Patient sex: F
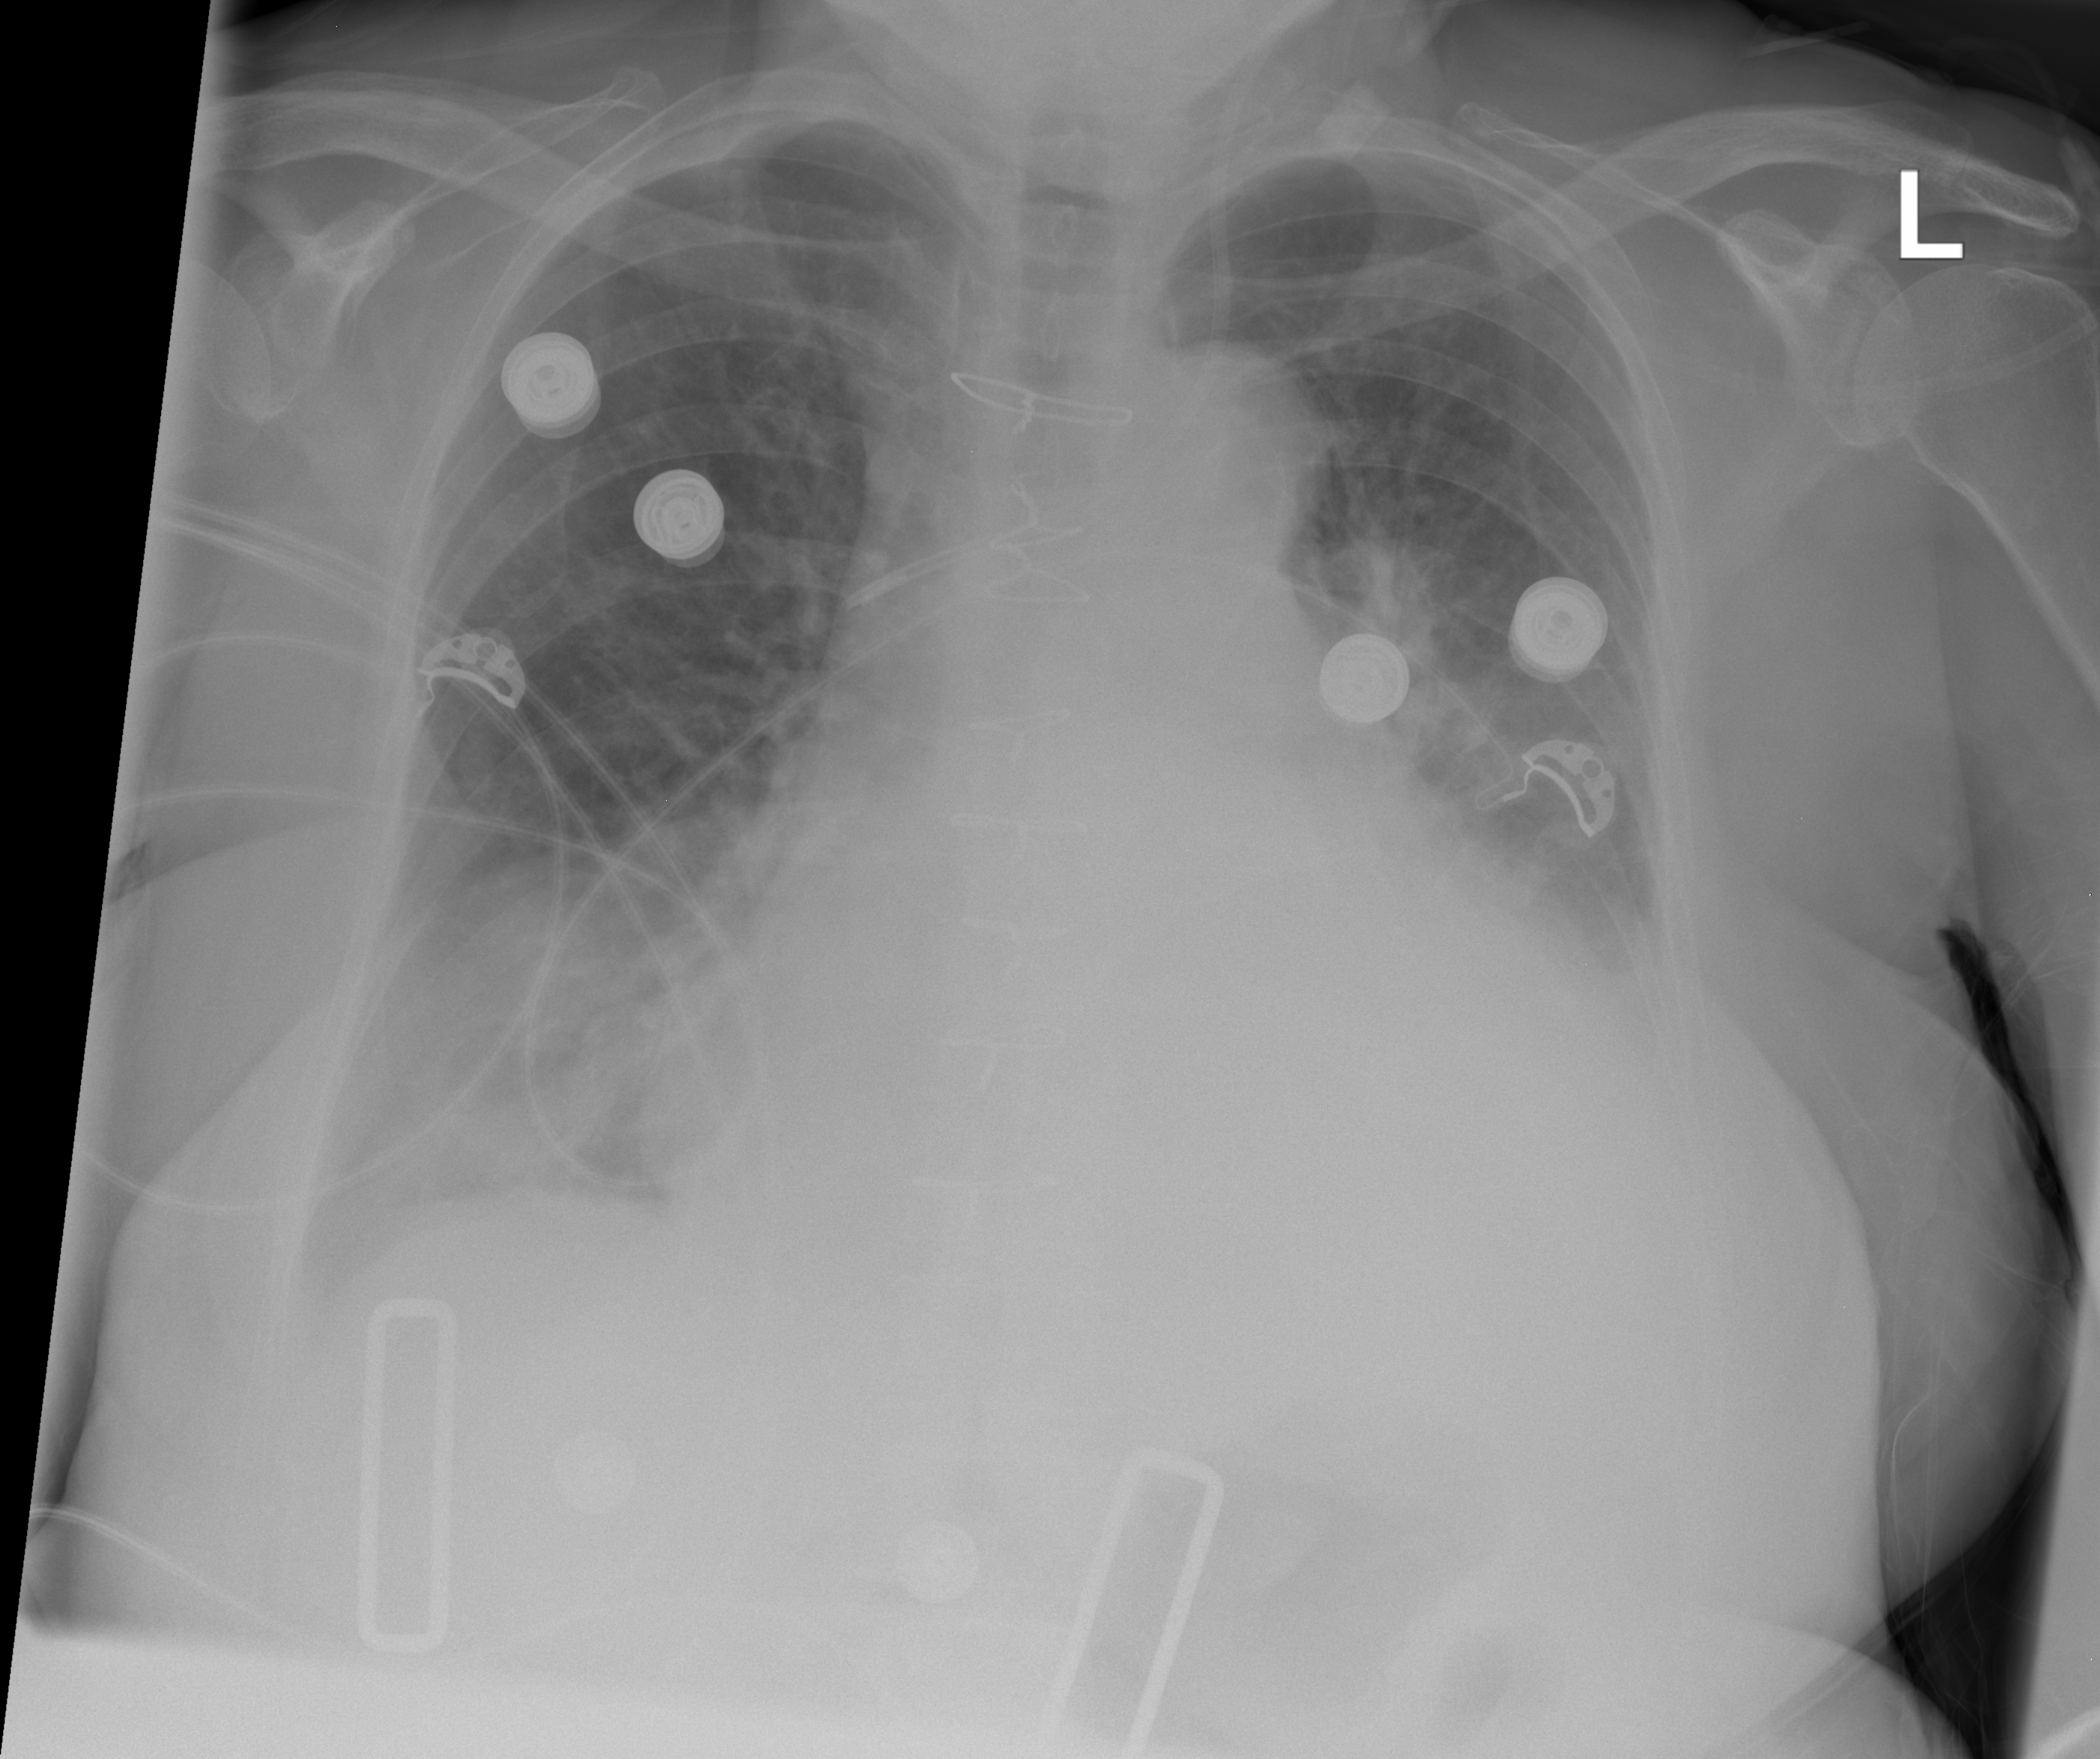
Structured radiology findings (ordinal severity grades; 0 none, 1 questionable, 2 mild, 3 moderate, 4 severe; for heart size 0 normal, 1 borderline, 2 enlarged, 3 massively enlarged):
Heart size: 2
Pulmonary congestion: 1
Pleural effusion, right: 2
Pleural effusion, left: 2
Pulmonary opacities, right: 0
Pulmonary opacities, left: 1
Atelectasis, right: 2
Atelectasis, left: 2